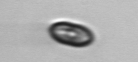
Label: pennate